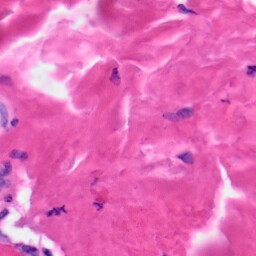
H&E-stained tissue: Skin